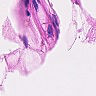
Metastatic tissue present: no